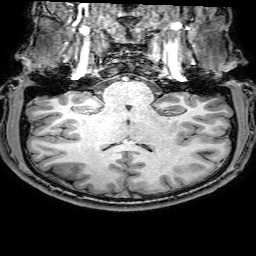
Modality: T1w
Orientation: sagittal
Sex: male
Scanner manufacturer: philips
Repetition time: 0.008181 s
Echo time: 0.00376 s